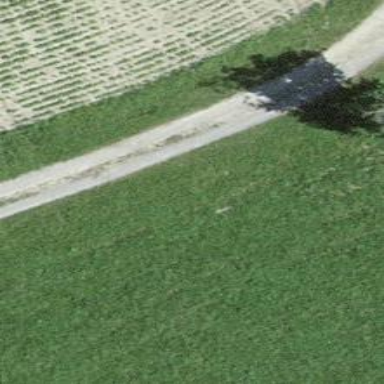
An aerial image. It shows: Driveway.